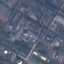
Label: Industrial